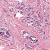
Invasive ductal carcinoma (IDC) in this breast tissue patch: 1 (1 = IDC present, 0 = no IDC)